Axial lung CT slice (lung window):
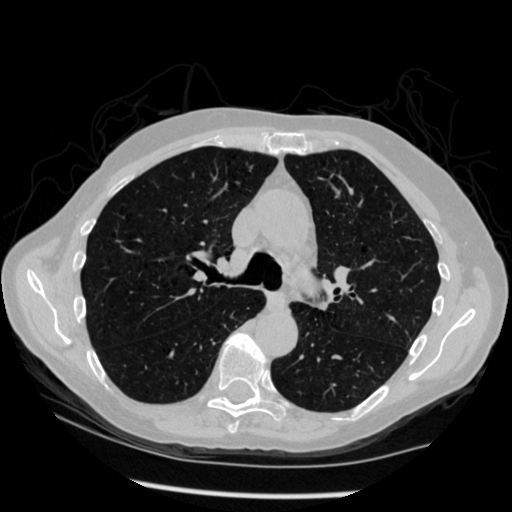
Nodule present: no